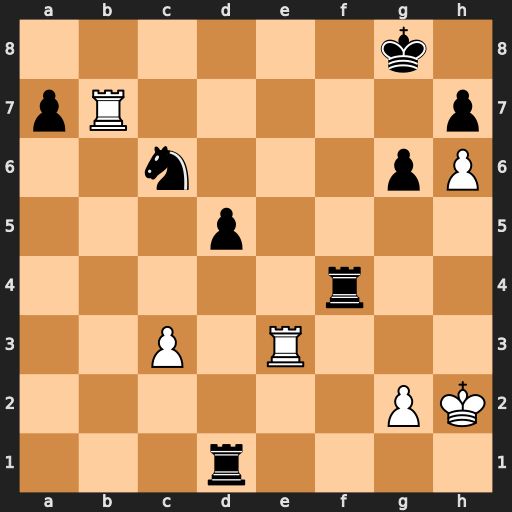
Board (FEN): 6k1/pR5p/2n3pP/3p4/5r2/2P1R3/6PK/3r4
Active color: w
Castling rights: -
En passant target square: -
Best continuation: Re8+ Rf8 Rg7+ Kh8 Rxf8#